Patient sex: M
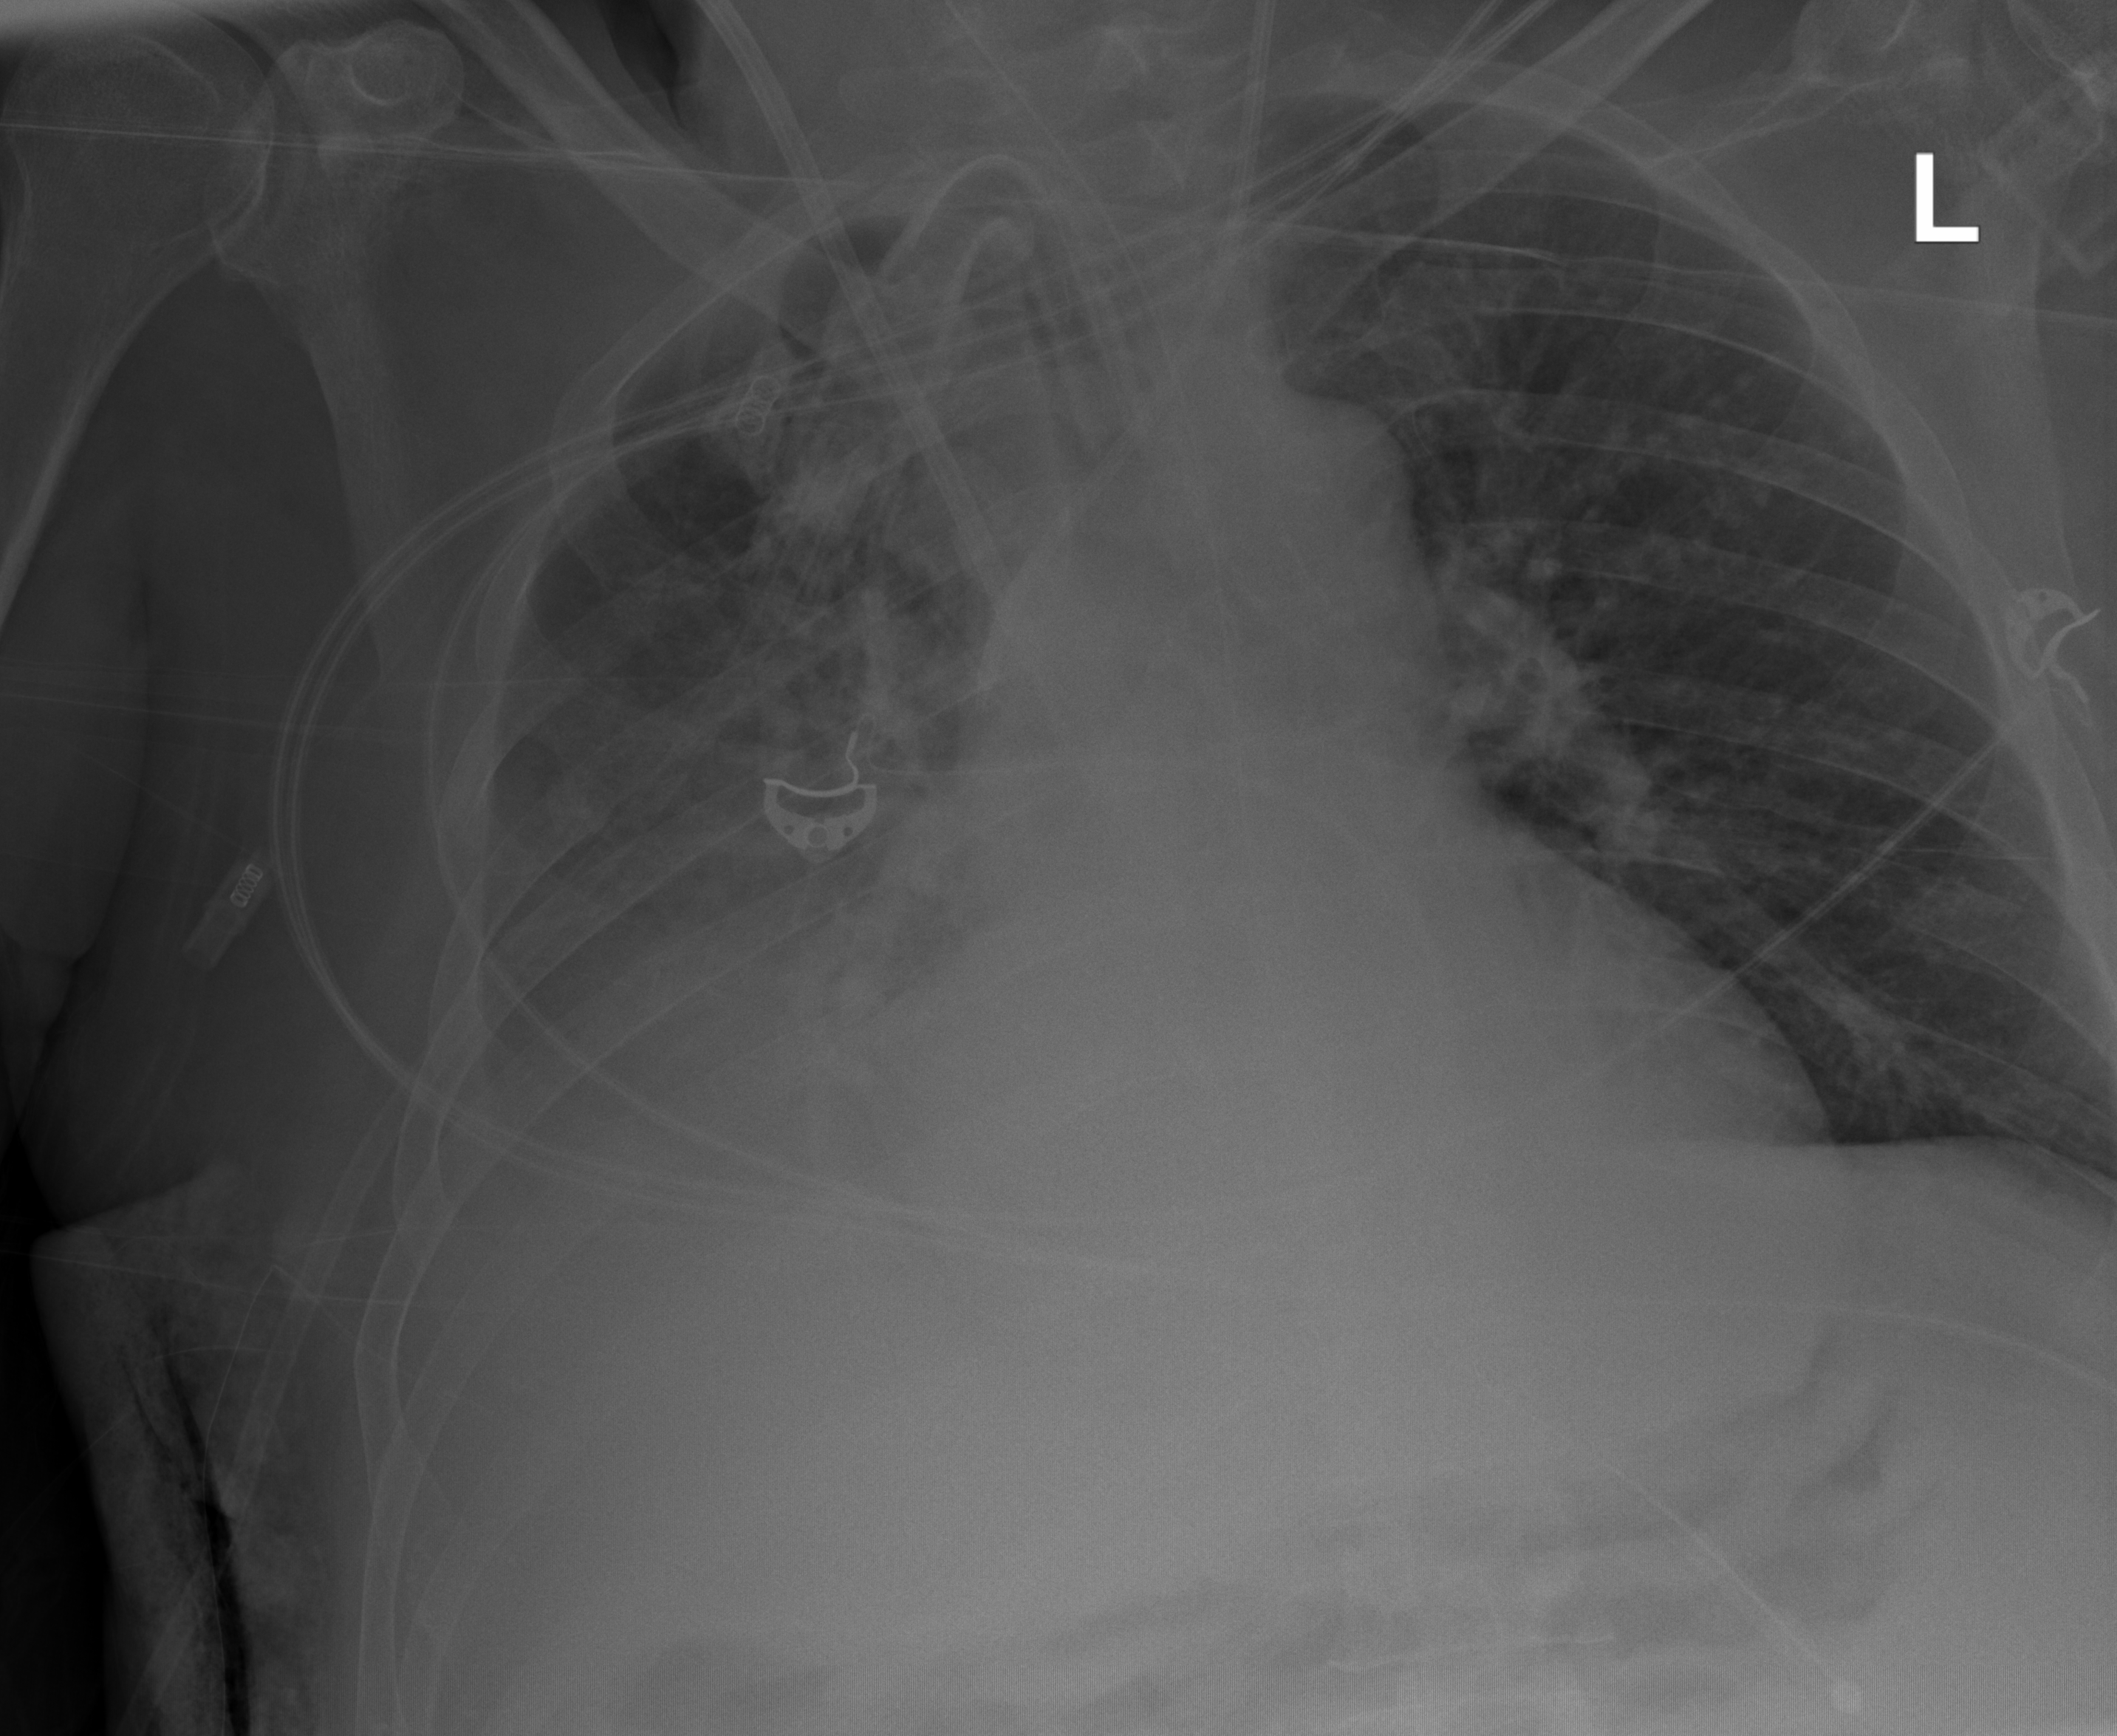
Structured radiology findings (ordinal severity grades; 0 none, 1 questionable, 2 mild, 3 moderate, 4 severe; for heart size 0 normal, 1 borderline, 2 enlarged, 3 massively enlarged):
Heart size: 2
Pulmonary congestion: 2
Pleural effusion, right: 3
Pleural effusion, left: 0
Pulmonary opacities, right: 0
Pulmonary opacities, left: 0
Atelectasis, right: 2
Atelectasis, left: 0